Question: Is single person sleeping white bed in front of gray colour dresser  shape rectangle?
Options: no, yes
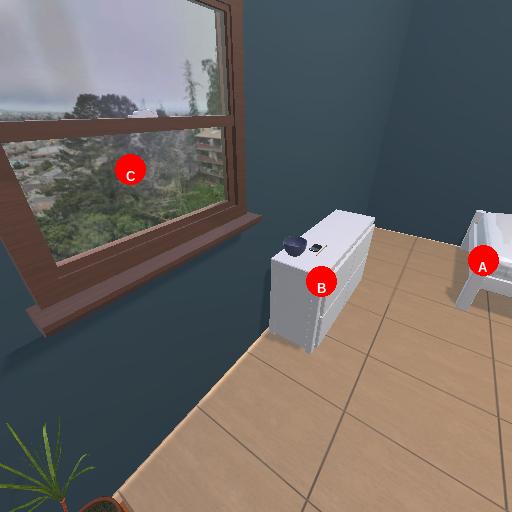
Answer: no